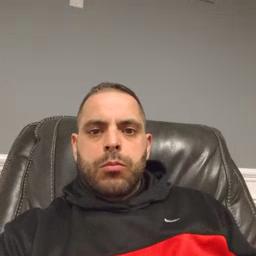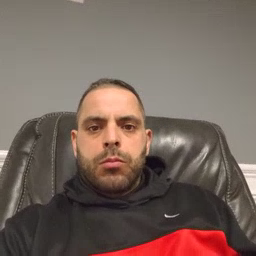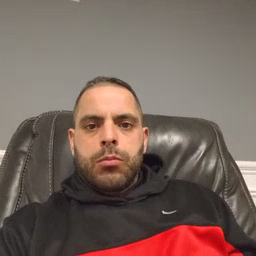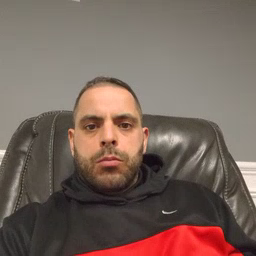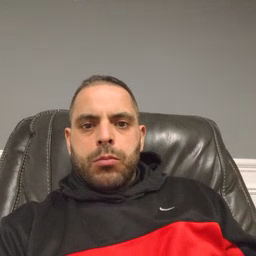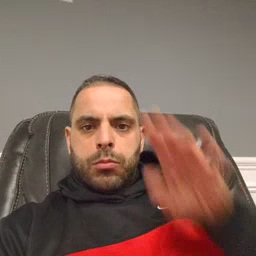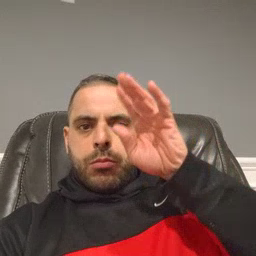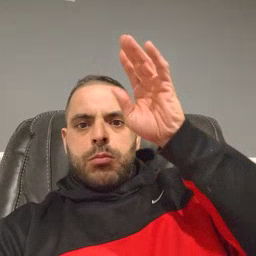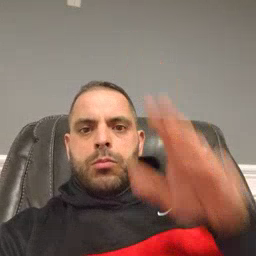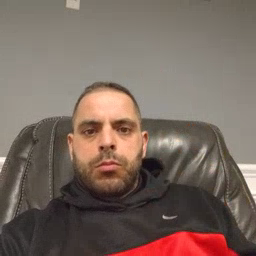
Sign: pretend